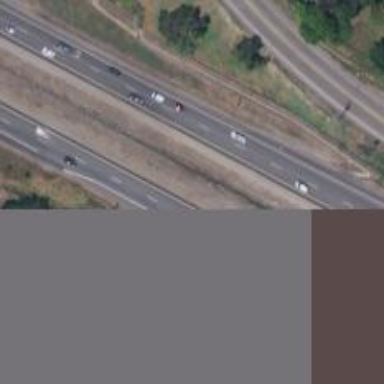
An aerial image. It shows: Motorway junction.